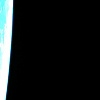
Label: space